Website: ulta-beauty
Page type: store-pickup
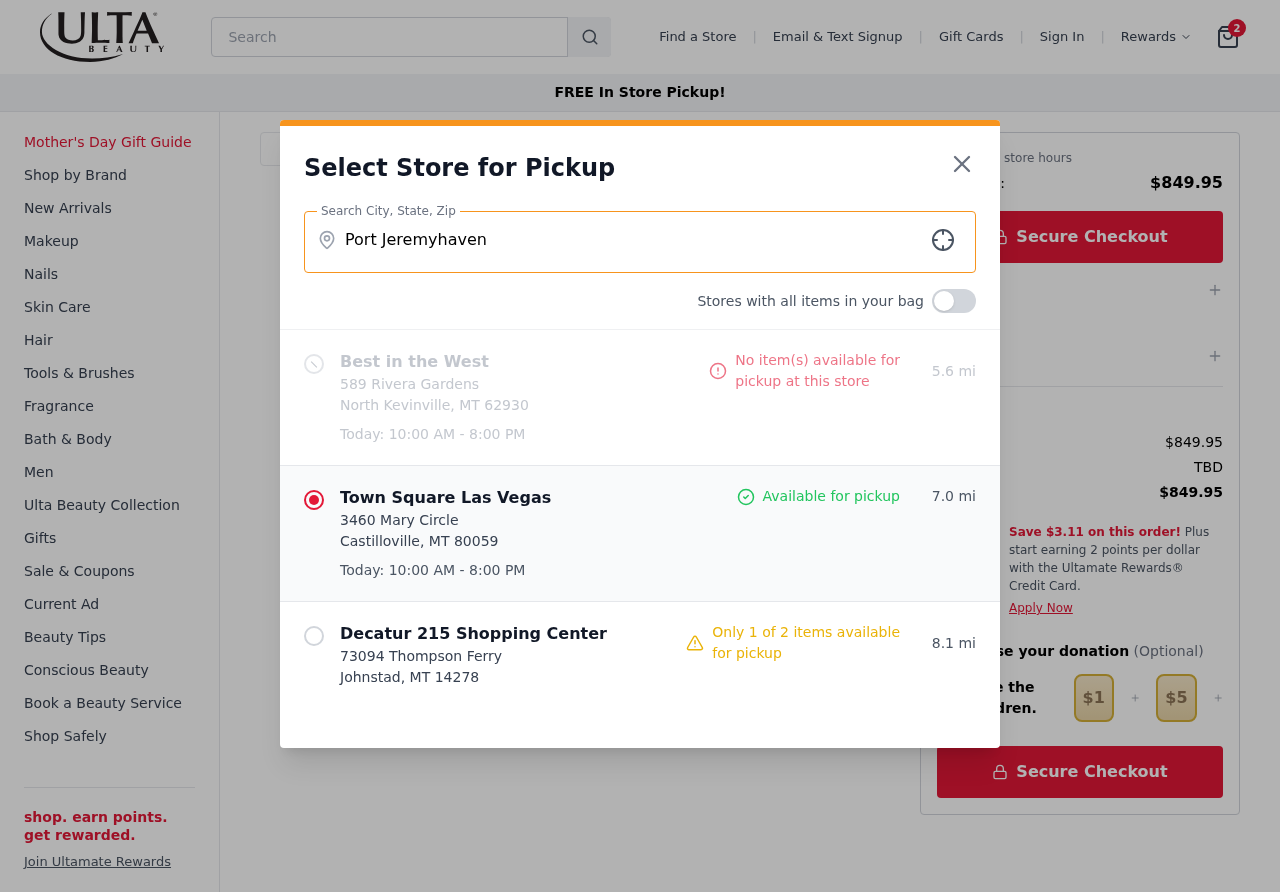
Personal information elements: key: PII_CITY
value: Port Jeremyhaven
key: PII_LOCATION1_CITY_STATE_ZIP
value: North Kevinville, MT 62930
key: PII_LOCATION1_NAME
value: Best in the West
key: PII_LOCATION1_STREET
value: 589 Rivera Gardens
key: PII_LOCATION2_CITY_STATE_ZIP
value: Castilloville, MT 80059
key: PII_LOCATION2_NAME
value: Town Square Las Vegas
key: PII_LOCATION2_STREET
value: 3460 Mary Circle
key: PII_LOCATION3_CITY_STATE_ZIP
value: Johnstad, MT 14278
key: PII_LOCATION3_NAME
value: Decatur 215 Shopping Center
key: PII_LOCATION3_STREET
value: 73094 Thompson Ferry
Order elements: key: ORDER_NUM_ITEMS
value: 2
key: ORDER_TOTAL
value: $849.95
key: ORDER_SUBTOTAL
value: $849.95
Search elements: key: HEADER_SEARCH
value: Search
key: SEARCH_STORE_LOCATION
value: Port Jeremyhaven